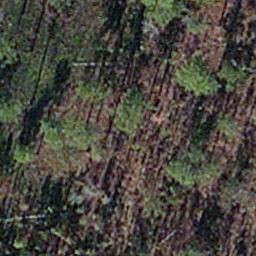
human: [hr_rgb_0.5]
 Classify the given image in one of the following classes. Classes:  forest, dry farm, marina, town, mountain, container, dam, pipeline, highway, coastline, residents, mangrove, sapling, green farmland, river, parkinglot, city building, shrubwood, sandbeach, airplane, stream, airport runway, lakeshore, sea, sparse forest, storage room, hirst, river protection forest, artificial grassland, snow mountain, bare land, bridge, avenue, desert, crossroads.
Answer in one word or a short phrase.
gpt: sapling